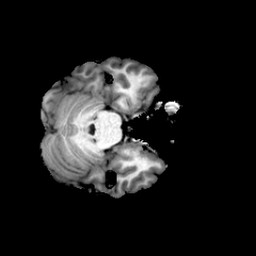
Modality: T1w
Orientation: axial
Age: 19
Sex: female
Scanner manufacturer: philips
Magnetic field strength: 3 T
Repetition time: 0.0082 s
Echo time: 0.0037 s